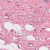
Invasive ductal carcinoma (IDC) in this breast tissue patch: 0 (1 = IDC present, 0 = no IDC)